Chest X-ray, PA view. Patient: 61 years old, sex M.
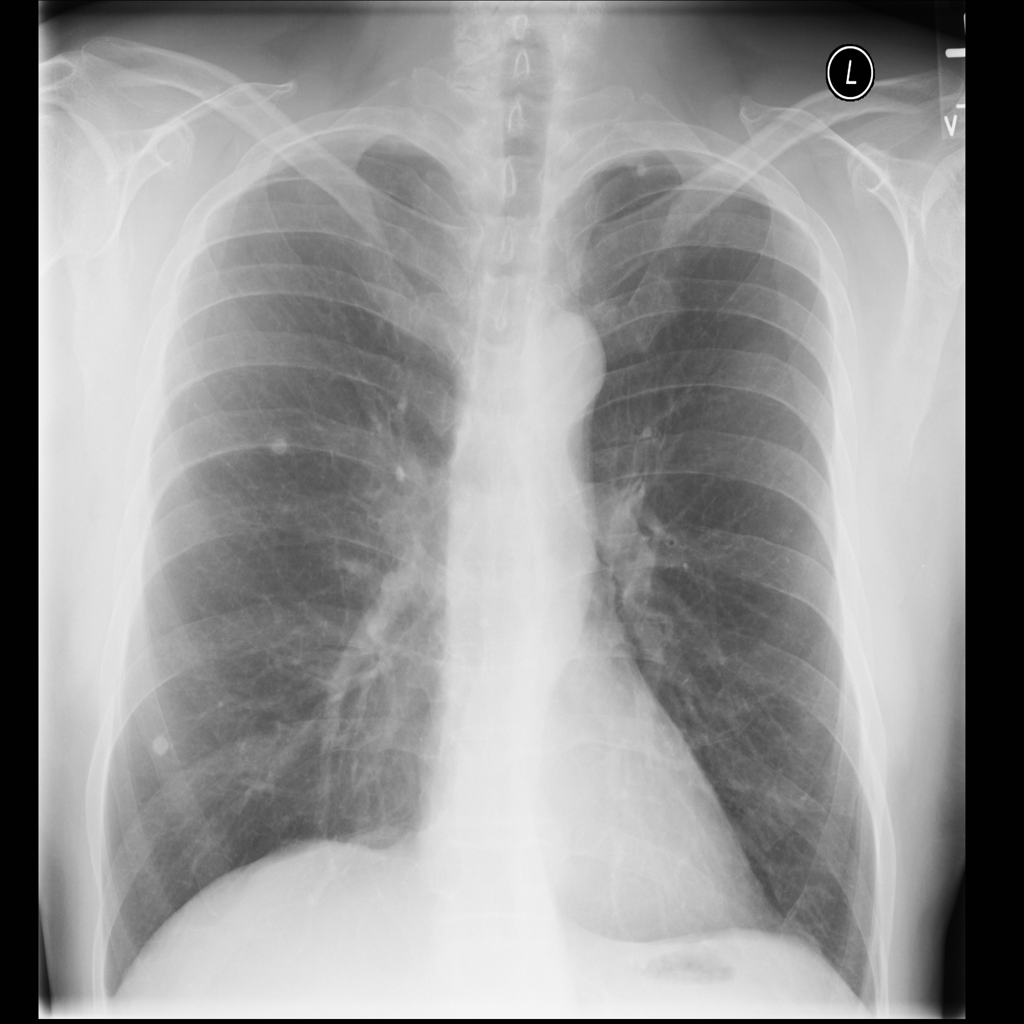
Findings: No Finding